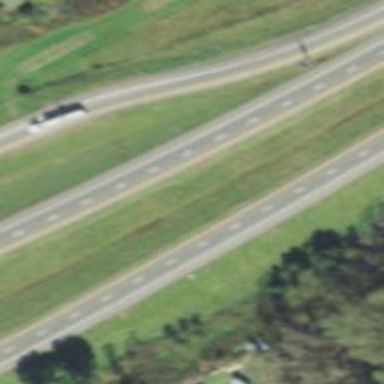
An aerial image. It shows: Asphalt motorway.